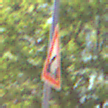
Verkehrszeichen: BeweglicheBruecke
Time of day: MorningAfternoon
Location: Outdoor (Nature)
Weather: Clear
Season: Summer
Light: Natural